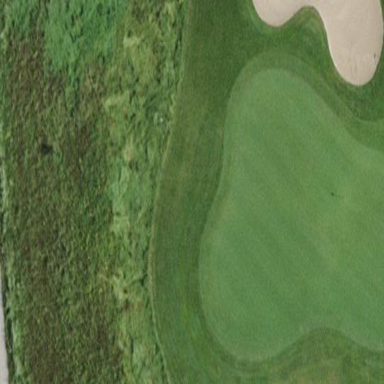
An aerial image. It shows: Golf green.